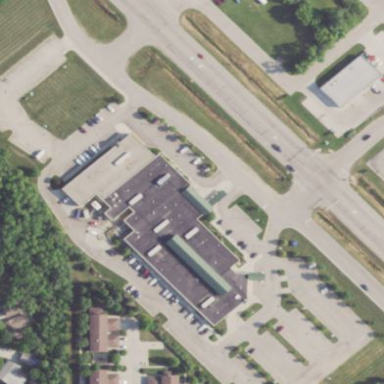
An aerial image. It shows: Clinic building offering healthcare services.